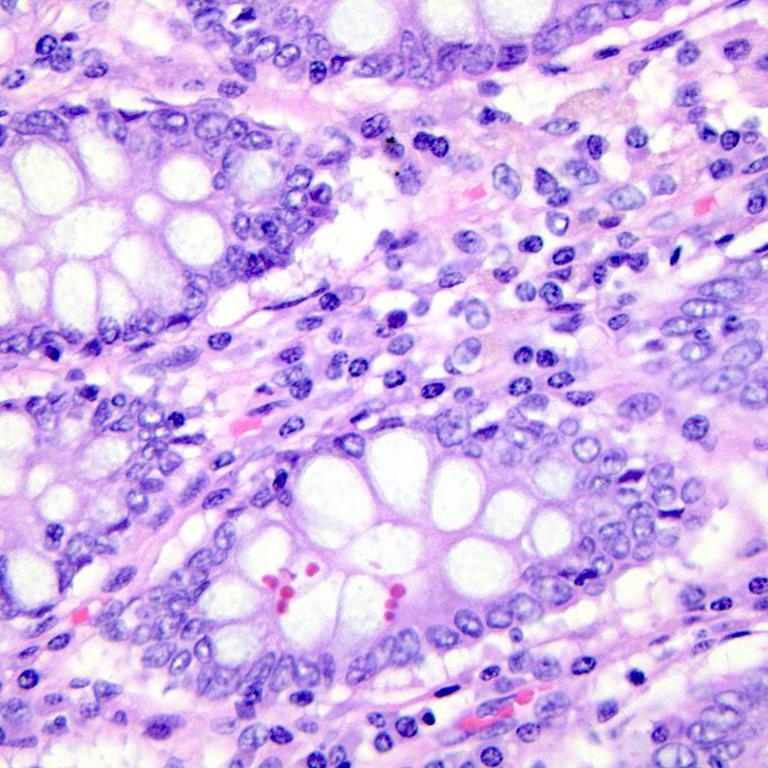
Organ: colon
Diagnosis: benign